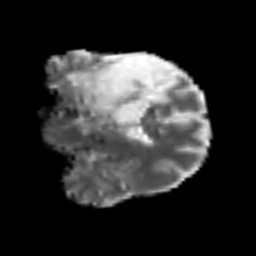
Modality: MD
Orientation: coronal
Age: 52
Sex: male
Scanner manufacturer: siemens
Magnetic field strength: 3 T
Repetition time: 6.1 s
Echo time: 0.101 s